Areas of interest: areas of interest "Shenzhen International · Zhengding Smart Hub"
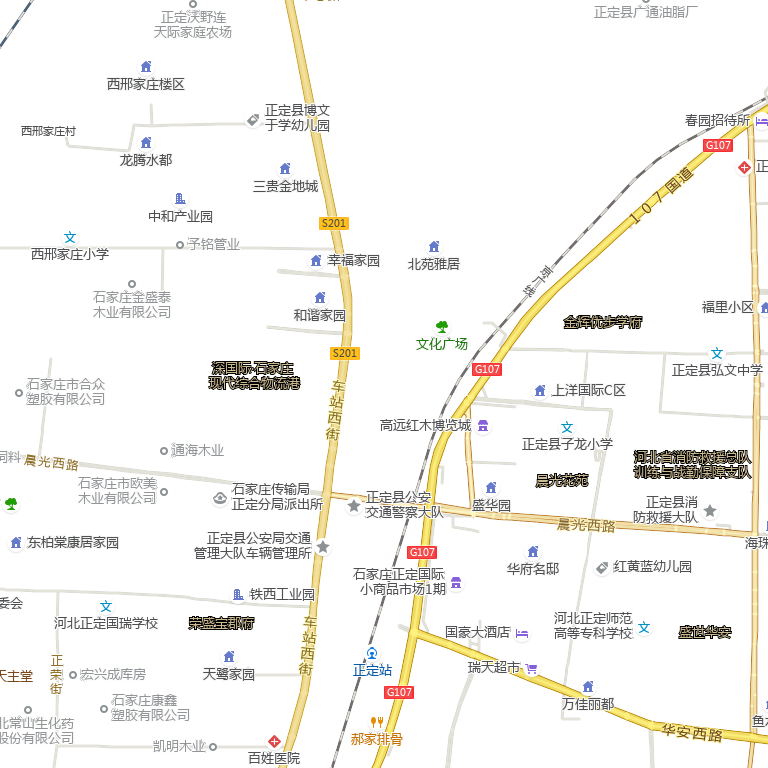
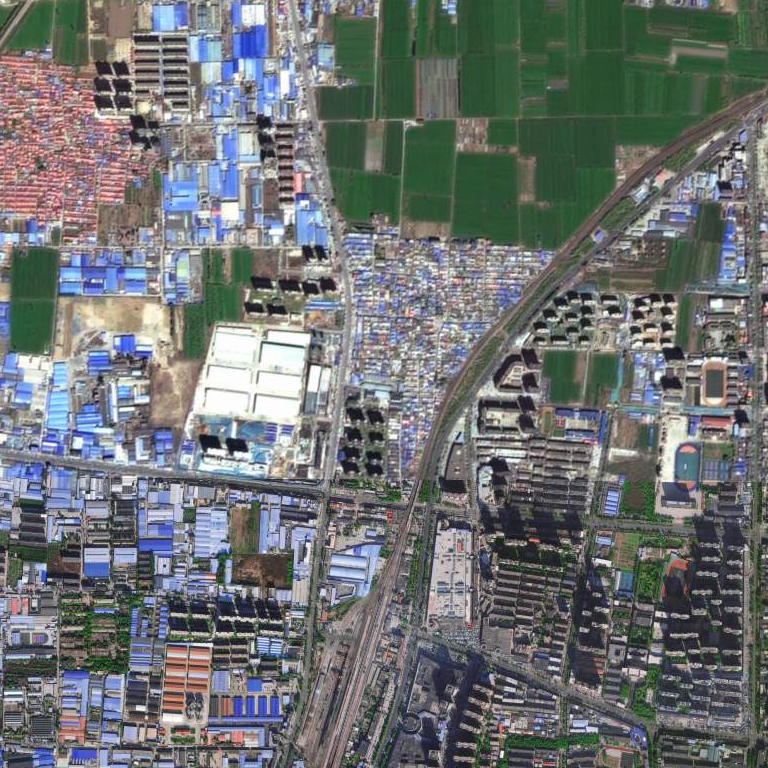